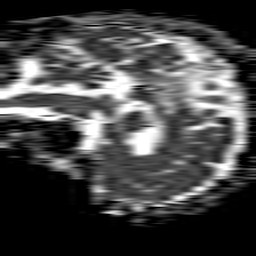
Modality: ADC
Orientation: sagittal
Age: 52
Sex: female
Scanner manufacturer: philips
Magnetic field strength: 1.5 T
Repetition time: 4.6 s
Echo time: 0.08631 s